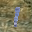
Label: 1